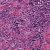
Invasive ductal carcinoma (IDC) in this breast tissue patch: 1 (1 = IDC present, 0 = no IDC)